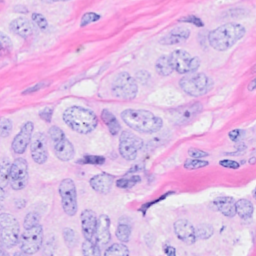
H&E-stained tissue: Breast